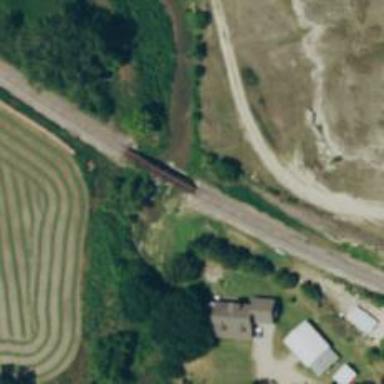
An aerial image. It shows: Aqueduct bridge over railway tracks.